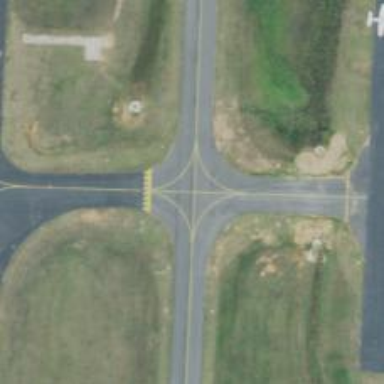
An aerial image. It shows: View of taxiway at the airport.